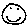
Label: smiley face